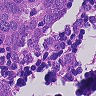
Metastatic tissue present: yes